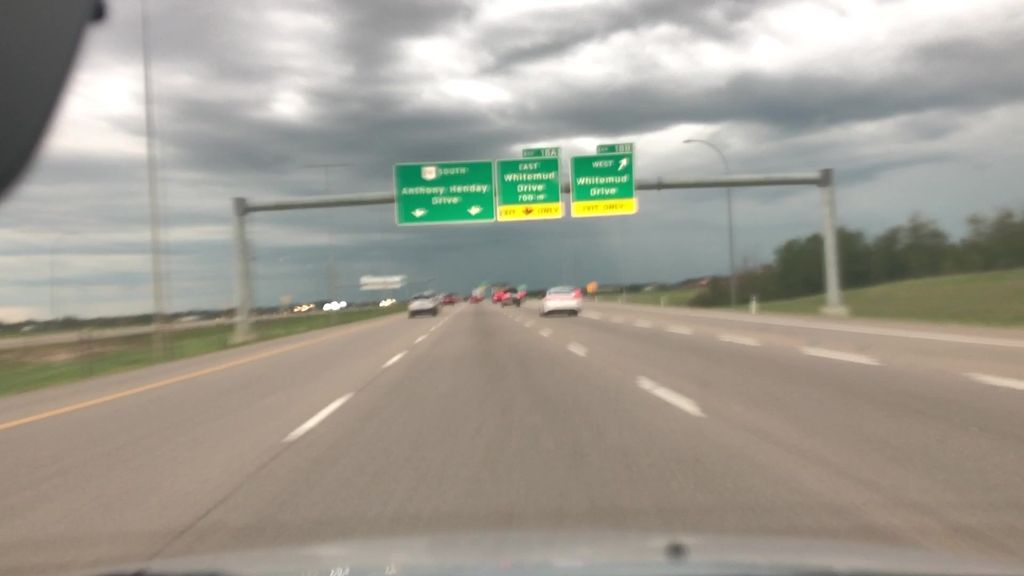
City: edmonton